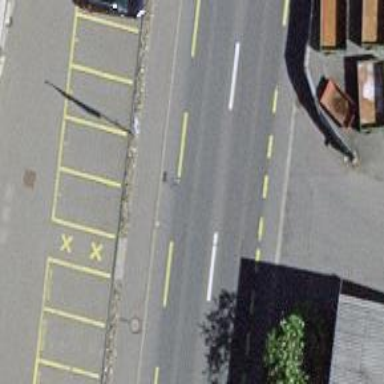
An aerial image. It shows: Secondary road with cycling lane on both sides. The surface of the road is asphalt.